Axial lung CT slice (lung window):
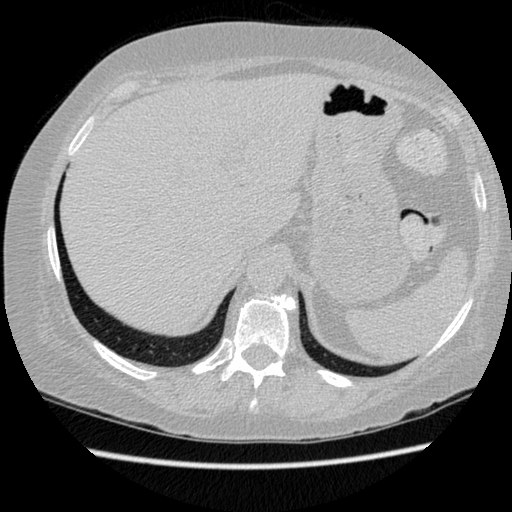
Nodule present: no